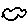
Label: cloud